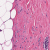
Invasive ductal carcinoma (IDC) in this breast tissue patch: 0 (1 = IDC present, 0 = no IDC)